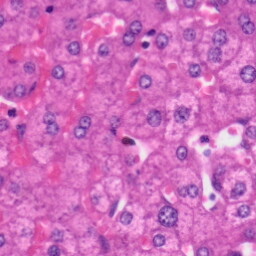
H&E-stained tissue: Liver